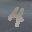
Label: 4